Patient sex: M
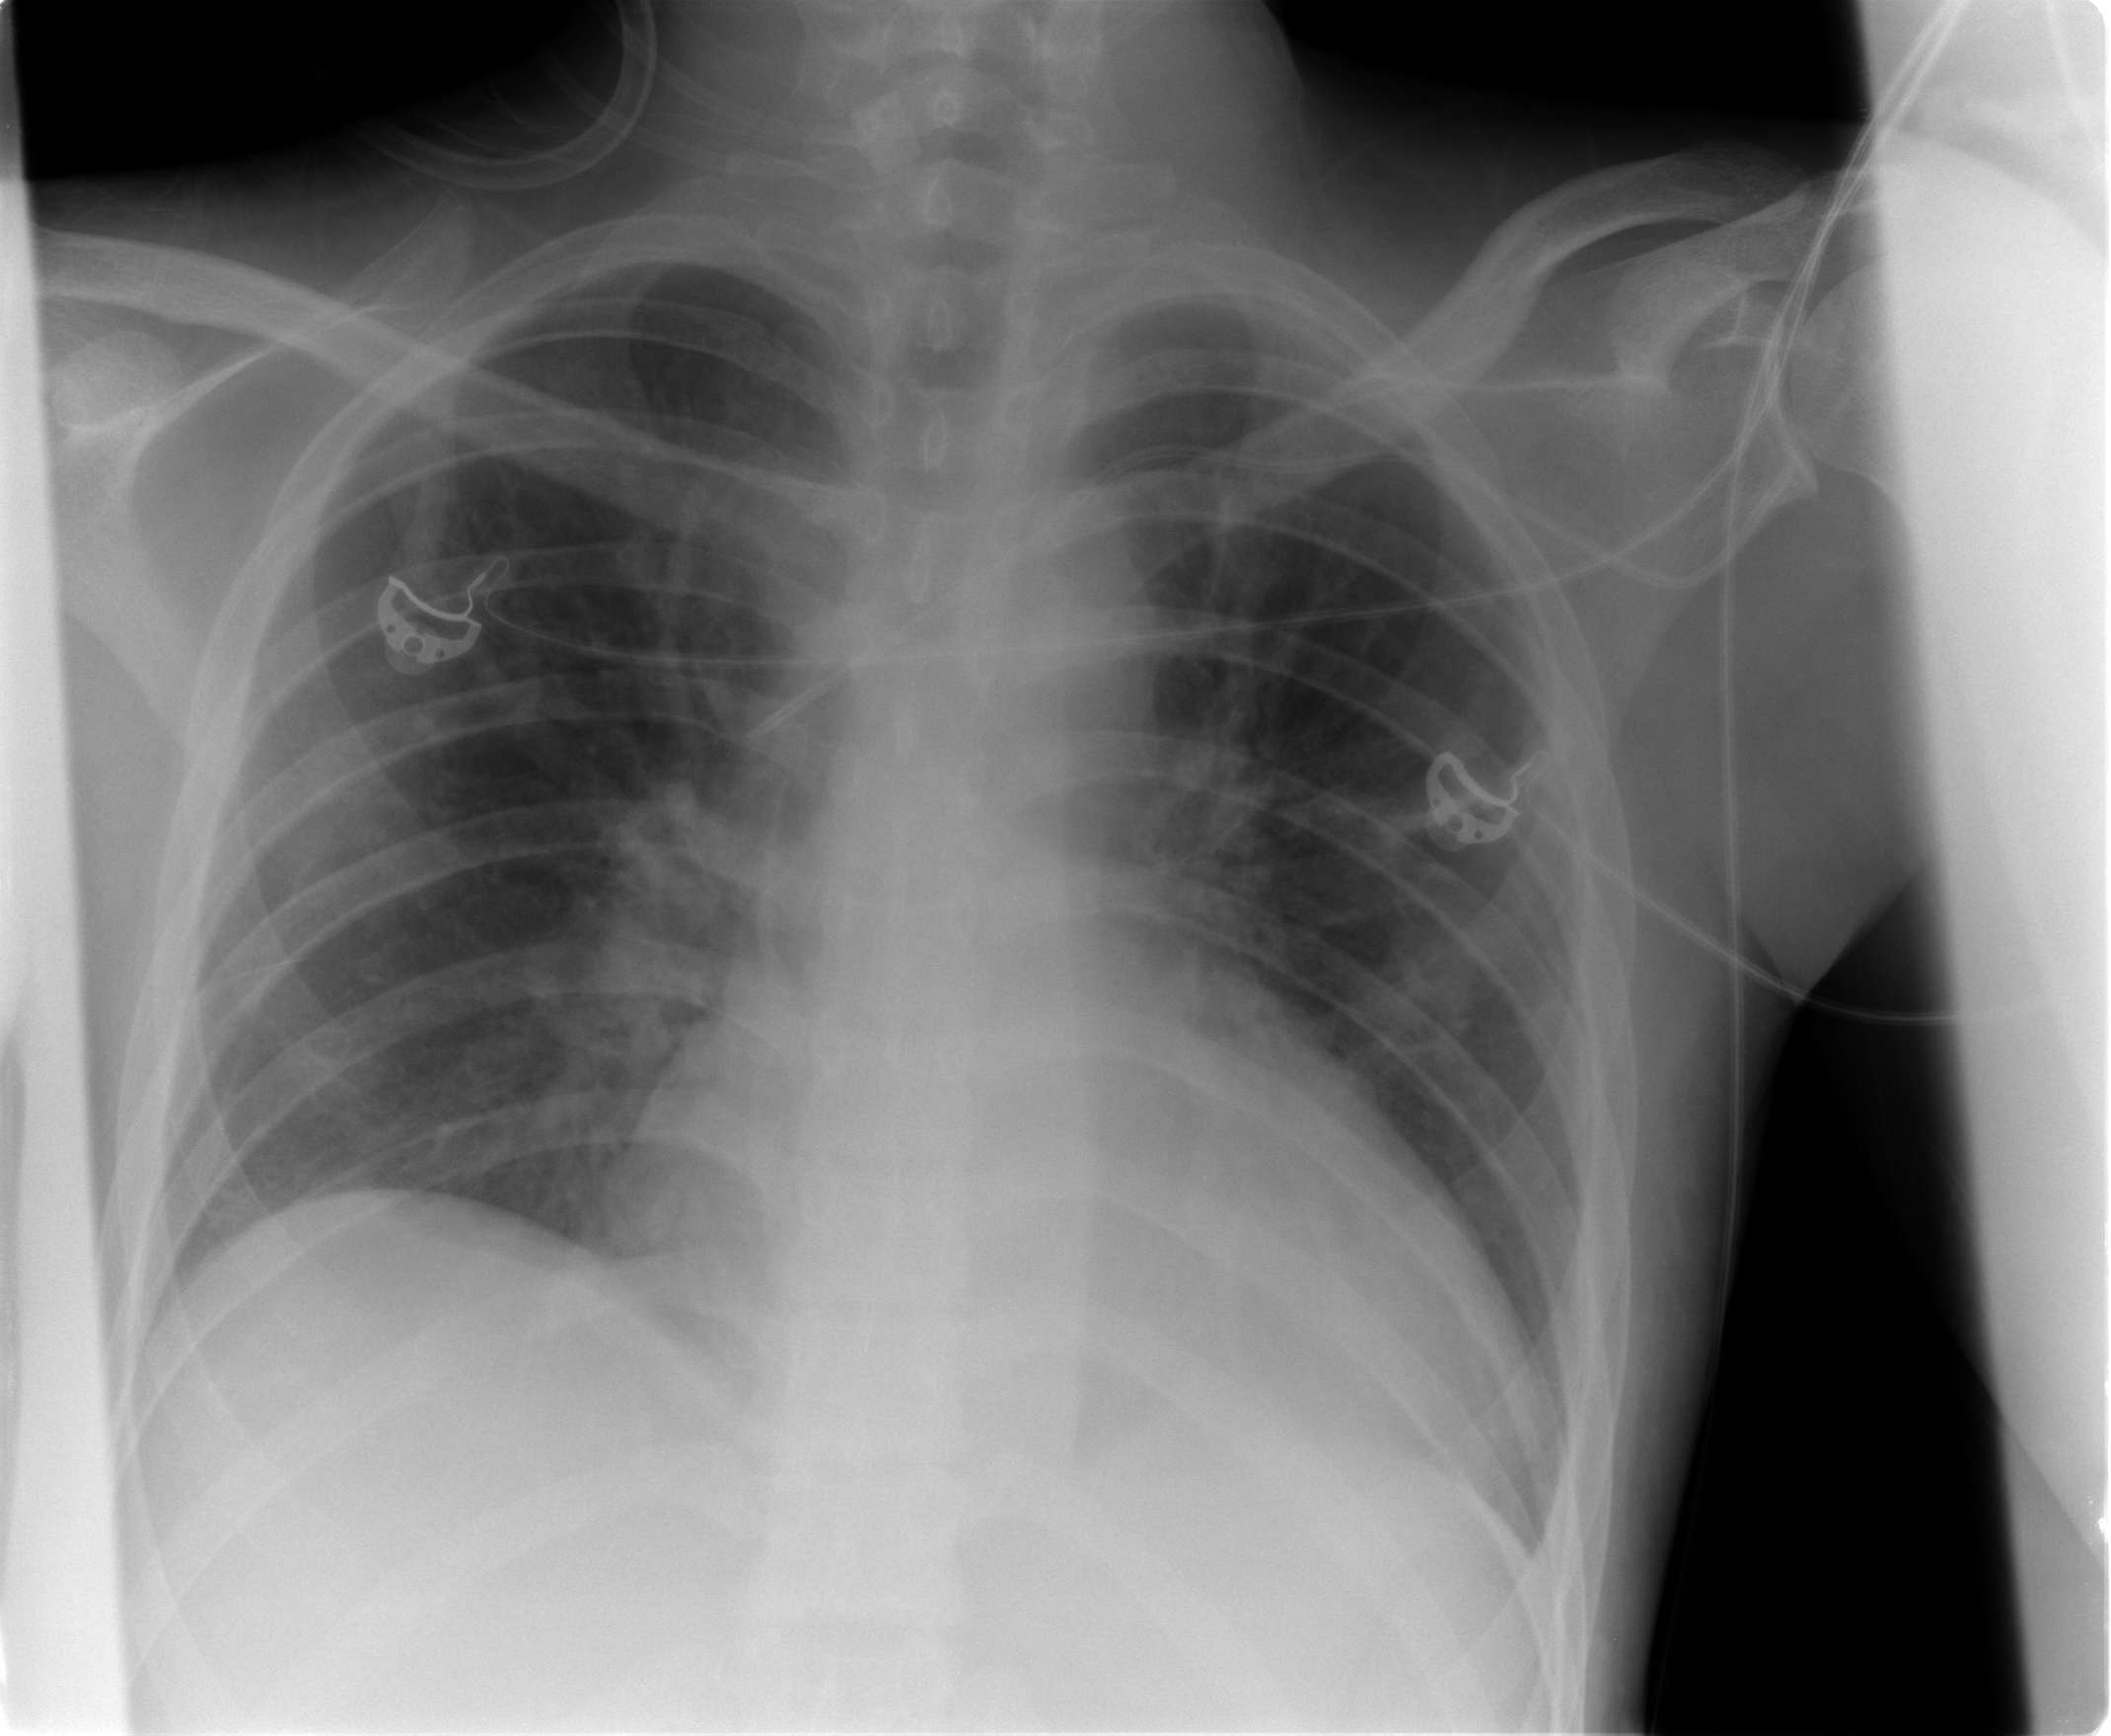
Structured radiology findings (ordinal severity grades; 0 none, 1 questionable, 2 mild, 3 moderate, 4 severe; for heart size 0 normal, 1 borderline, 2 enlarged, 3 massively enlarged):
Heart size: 2
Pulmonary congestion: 2
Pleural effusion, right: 1
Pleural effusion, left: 1
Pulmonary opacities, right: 0
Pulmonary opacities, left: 2
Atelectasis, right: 2
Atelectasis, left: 2